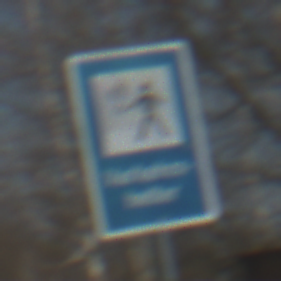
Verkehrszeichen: Verkehrshelfer
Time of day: MorningAfternoon
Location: Outdoor (Suburban)
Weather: Clear
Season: NotSpecified
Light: Natural